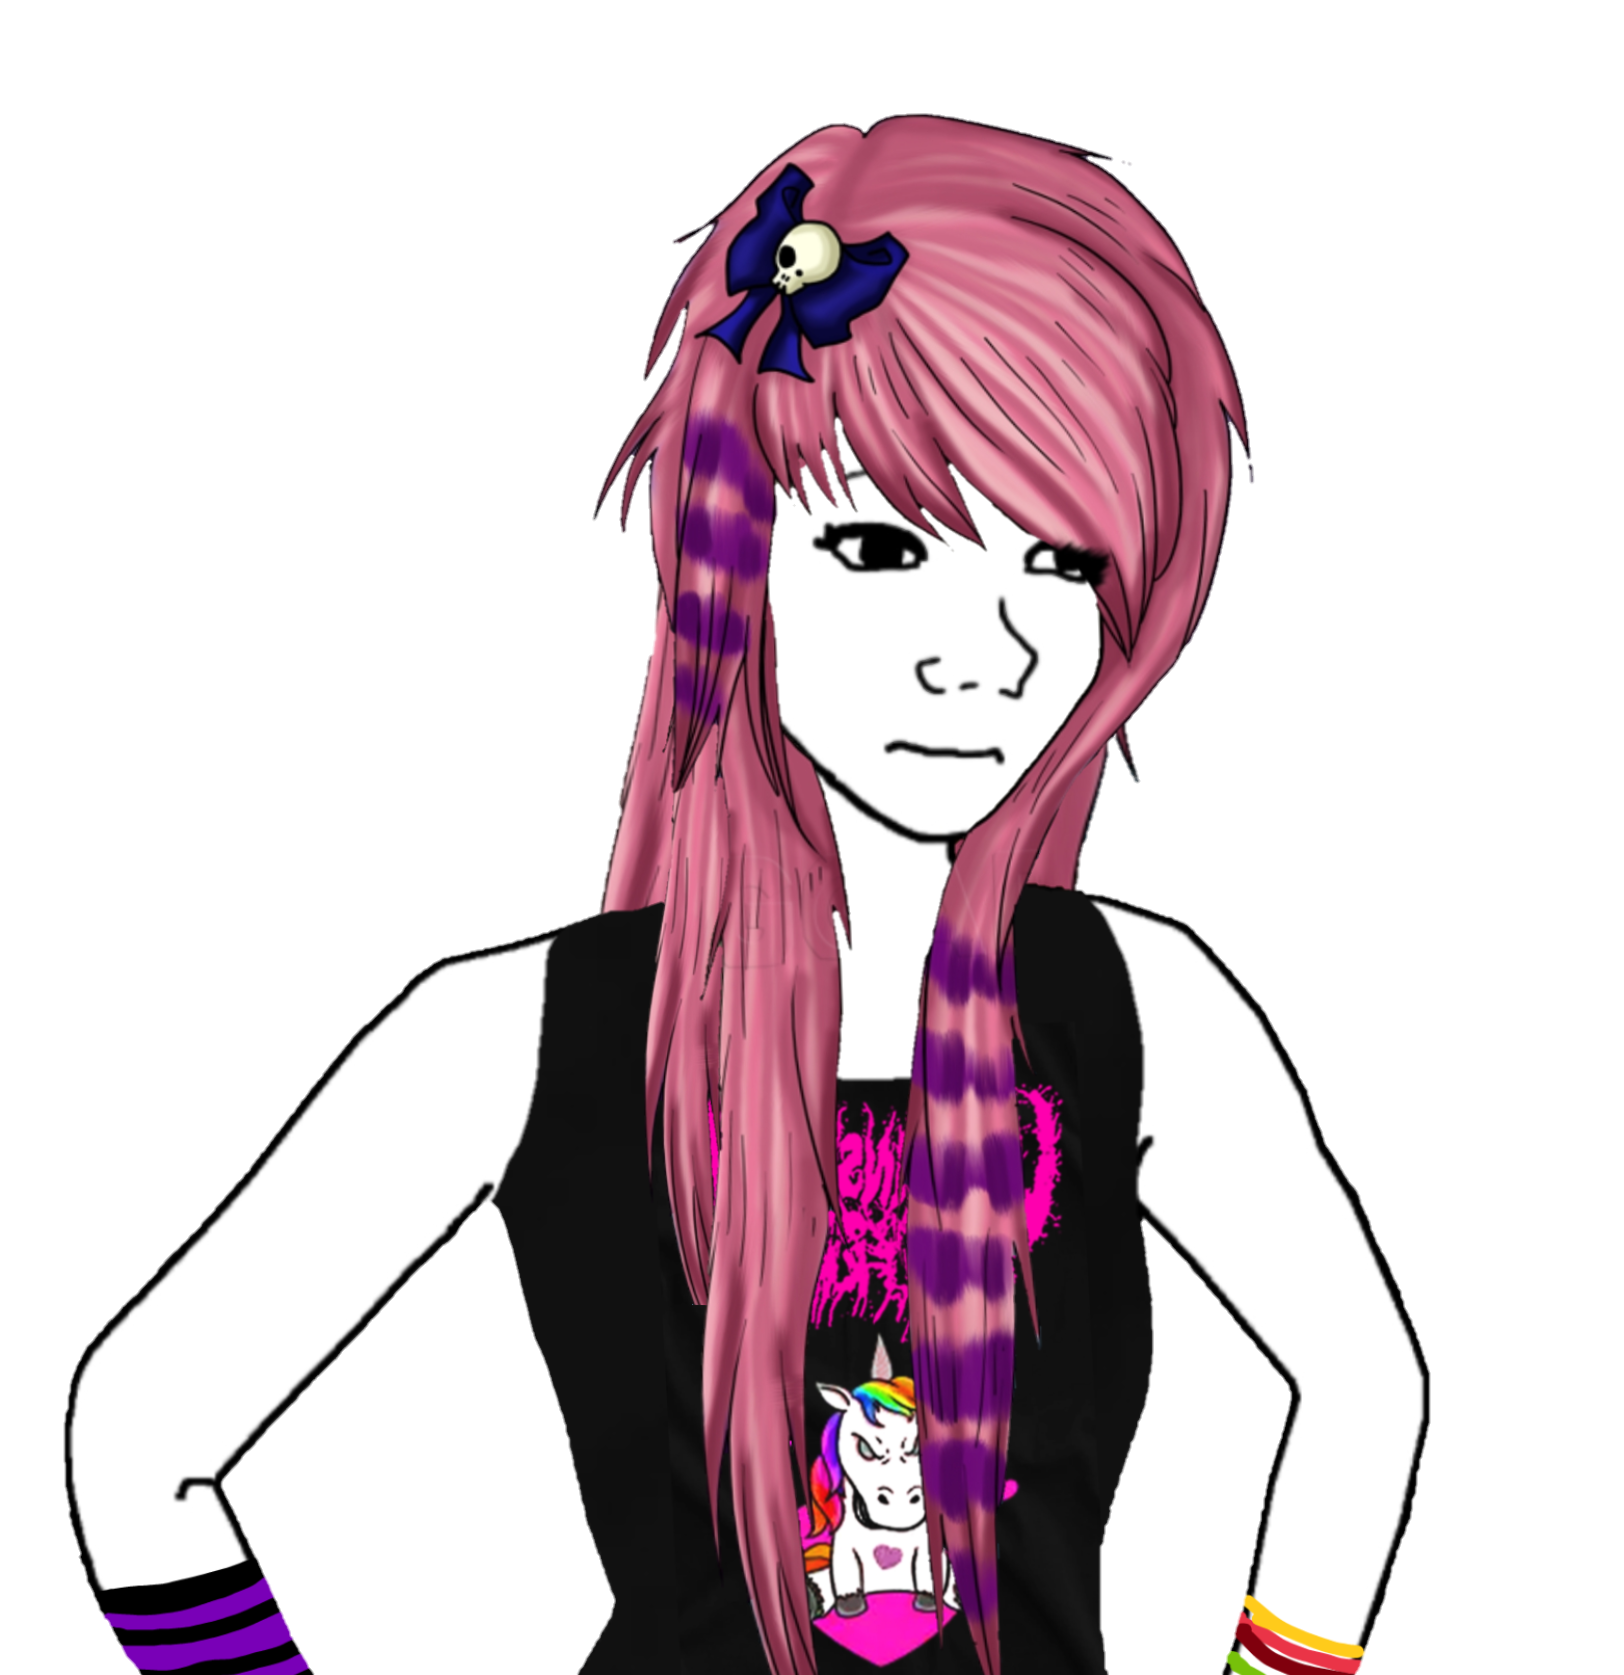
Label: 5_Doomer_Girl